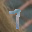
Label: 7